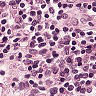
Metastatic tissue present: no